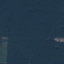
Label: Forest